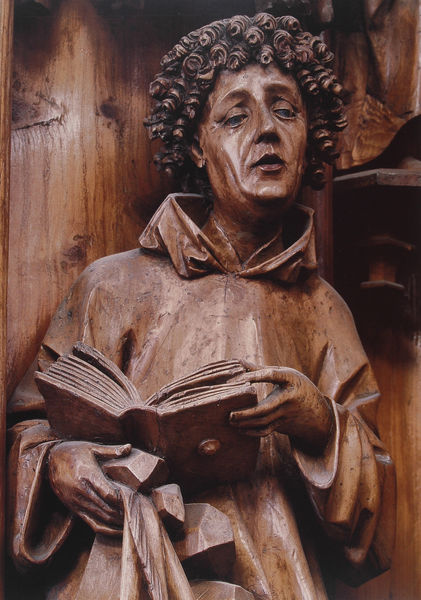
Titel: Hochaltar, hl. Stephanus am linken Rand des Mittelschreines (Detail)
Künstler: Meister des heiligen Christophorus
Standort: Kefermarkt  (Oberösterreich)
Institution: St. Wolfgang
Schlagwörter: blätter, hand, kopf, mann, schatten, umhang, weiß, ausschnitt, braun, finger, frau, frisur, haar, holz, licht, mund, nase, schwarz, blick, tuch, jung, wand, augen, bibel, falten, gesicht, halten, kragen, mensch, sockel, stein, steine, ärmel, blicken, hals, hände, kirche, auge, figur, geistlicher, gewand, gold, haare, kutte, mantel, augenbrauen, gotik, kinn, lippen, locke, locken, ohren, engel, skulptur, statue, holzschnitt, wangen, papier, falte, sprechen, zeigefinger, detail, brauen, büste, glanz, lesen, bildhauerei, plastik, podest, lider, foto, fotografie, photographie, nische, buch, religion, oberfläche, seite, gebet, krause, löcher, altar, hochaltar, schnitzerei, photo, maserung, prediger, buchrücken, gebetsbuch, lesezeichen, seiten, singen, sänger, astloch, farbfoto, mönch, predigt, heiliger, konsole, heilig, aufgeschlagen, buchseiten, fotographie, lockenkopf, petrus, holzfigur, aufnahme, geschnitzt, schnitzen, schnitzwerk, kaputze, kapuze, gesangbuch, staue, and, barren, schnitzaltar, ulm, chorgestühl, alst, astlöcher, apostel, predigen, stephanus, lehren, holzwurm, niete, wurmlöcher, riemenschneider, holzschnitzerei, evangelien, holzwürmer, schnitzfigut, schnitzfugur, wurmloch, holzschnitzer, habitus, or, holz schnitzerie